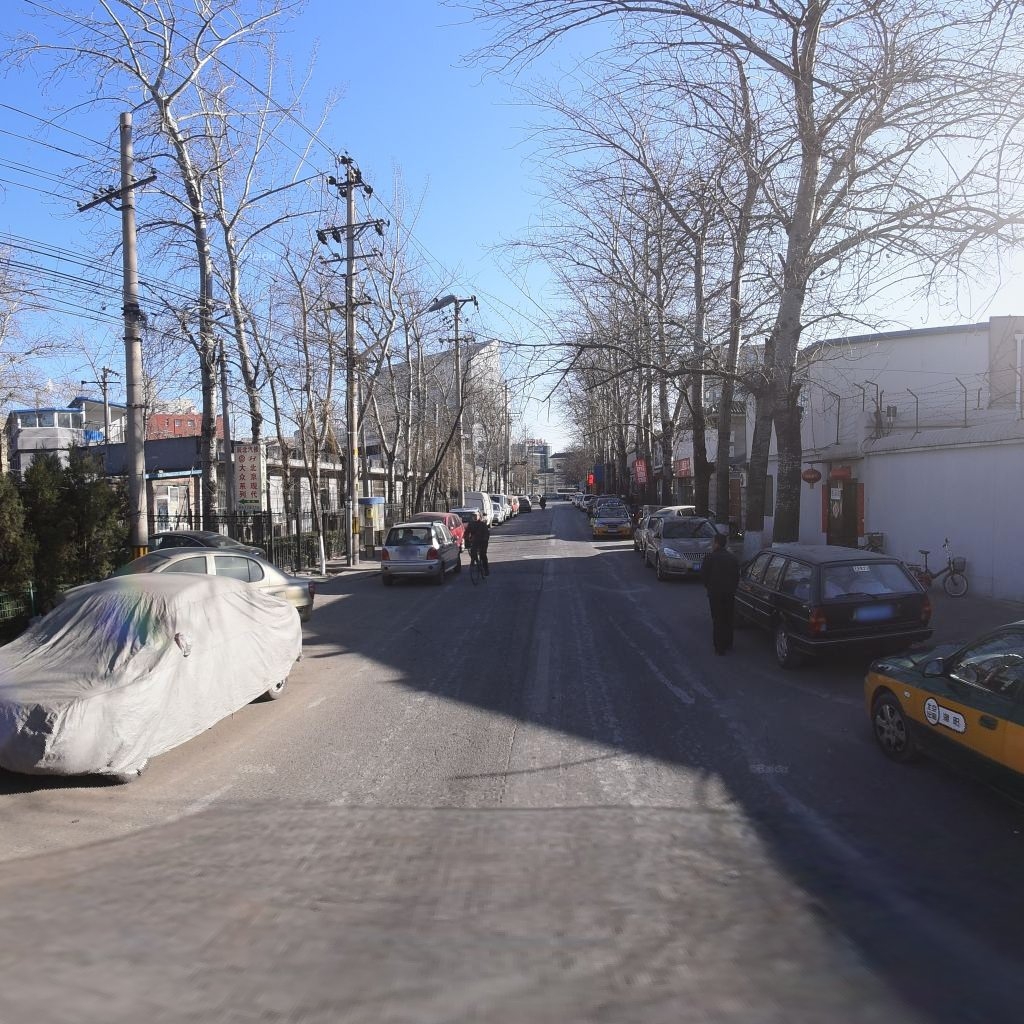
Region: Dongcheng
Road damage annotations: longitudinal crack